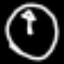
Label: clock